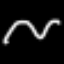
Label: squiggle